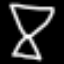
Label: hourglass